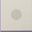
Piece: xx